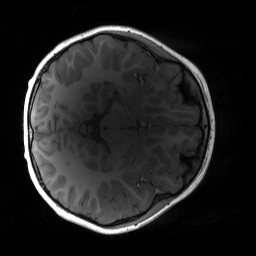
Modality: T1w
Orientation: axial
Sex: male
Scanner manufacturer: siemens
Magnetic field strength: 3 T
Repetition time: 1.9 s
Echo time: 0.00243 s